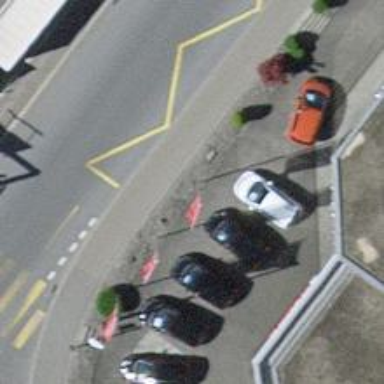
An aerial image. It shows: Advertising flagpole.